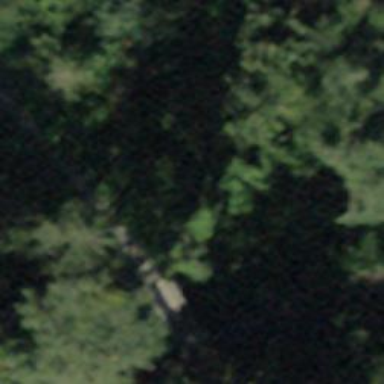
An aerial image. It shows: Path on bridge.